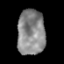
Tissue: prostate
Cell type: T cells
Senescence score: 0.3511
Nuclear area (px): 1235
Mean DAPI intensity: 136.845